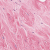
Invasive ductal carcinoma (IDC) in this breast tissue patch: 0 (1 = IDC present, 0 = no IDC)